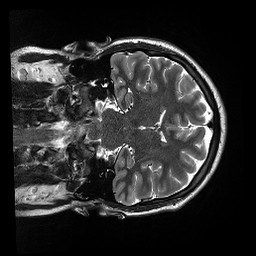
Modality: T2w
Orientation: coronal
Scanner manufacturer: siemens
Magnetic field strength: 3 T
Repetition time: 13.52 s
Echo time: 0.088 s